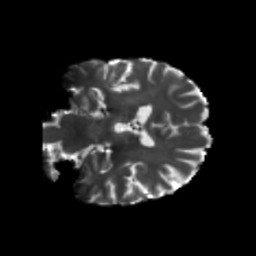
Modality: T2w
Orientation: coronal
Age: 70
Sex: male
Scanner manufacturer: siemens
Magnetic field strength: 3 T
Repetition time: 5.47 s
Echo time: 0.0854 s